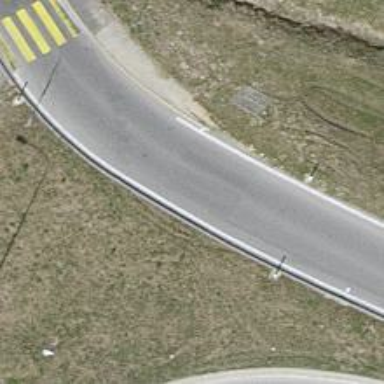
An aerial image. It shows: Primary link road with asphalt surface.